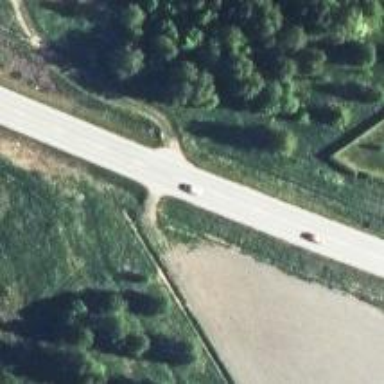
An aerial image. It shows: Secondary road with asphalt surface.